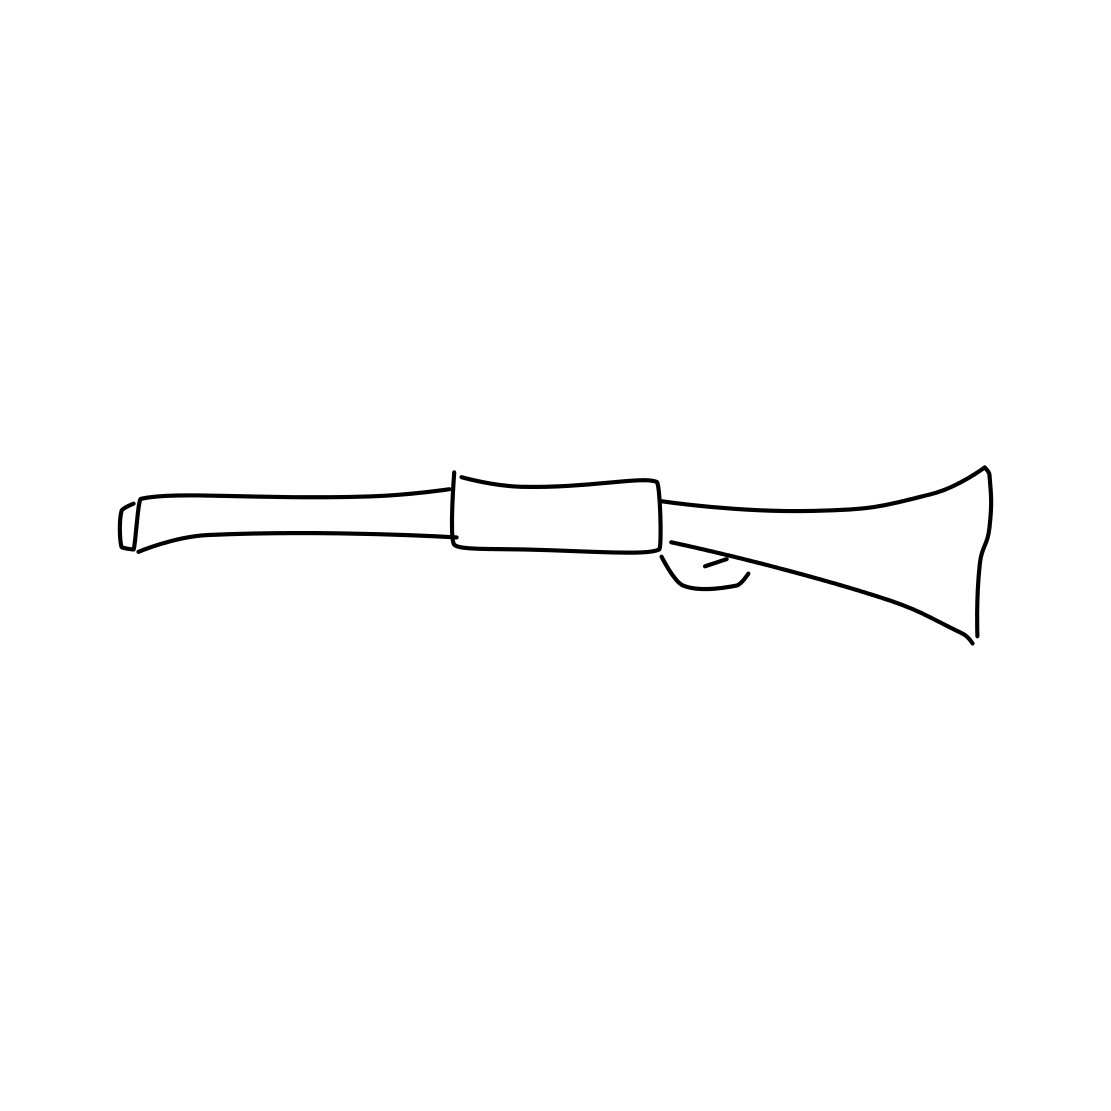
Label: rifle